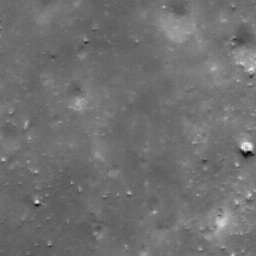
Host type: background_regolith
Lunar coordinates: latitude nan, longitude nan